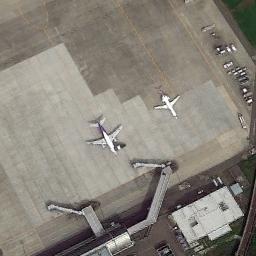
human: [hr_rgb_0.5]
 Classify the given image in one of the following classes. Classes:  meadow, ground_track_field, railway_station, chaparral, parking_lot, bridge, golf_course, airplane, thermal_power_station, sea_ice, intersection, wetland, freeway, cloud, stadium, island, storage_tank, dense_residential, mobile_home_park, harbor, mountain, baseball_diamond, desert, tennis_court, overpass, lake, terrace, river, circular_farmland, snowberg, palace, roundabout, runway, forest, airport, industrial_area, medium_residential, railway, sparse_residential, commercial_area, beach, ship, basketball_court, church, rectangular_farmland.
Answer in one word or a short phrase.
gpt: airplane